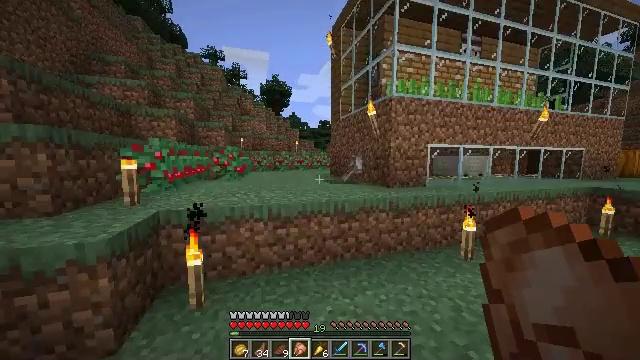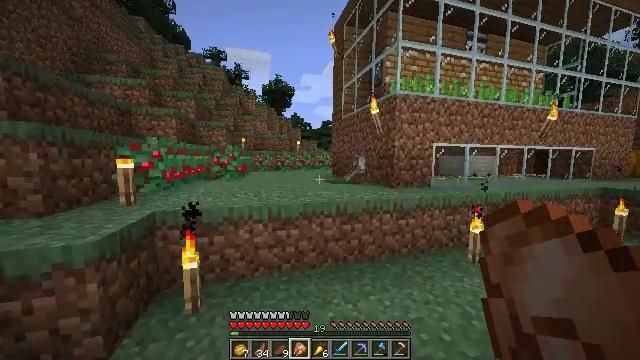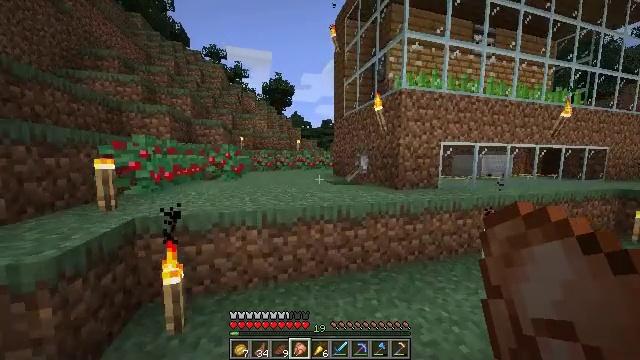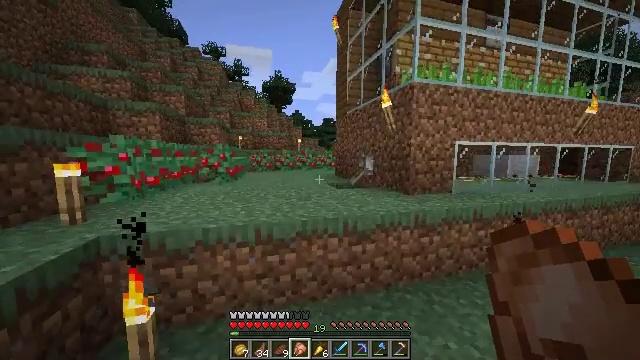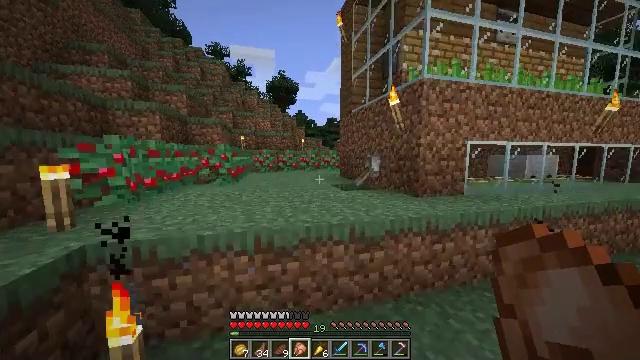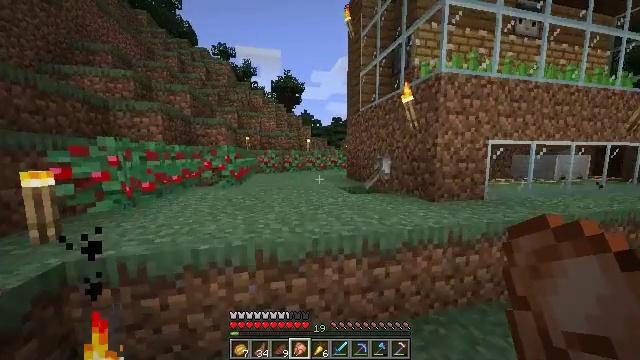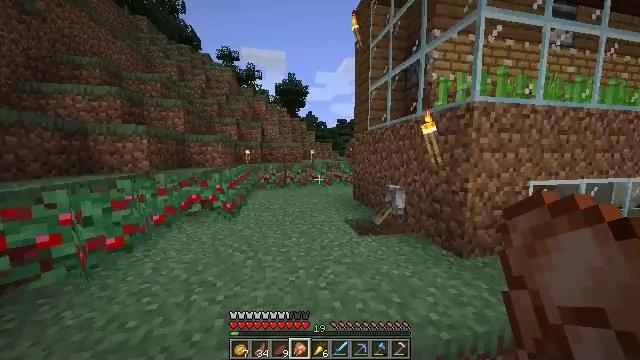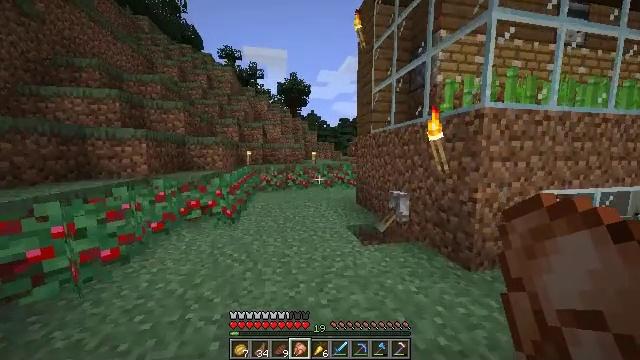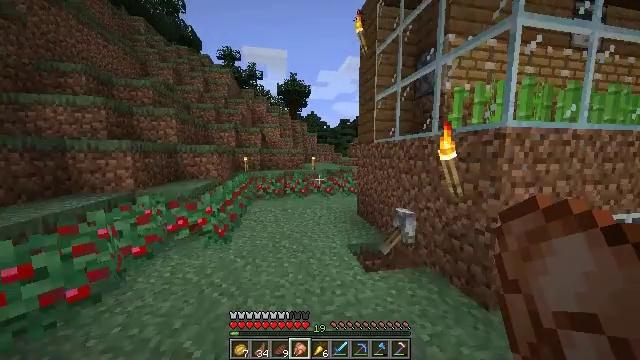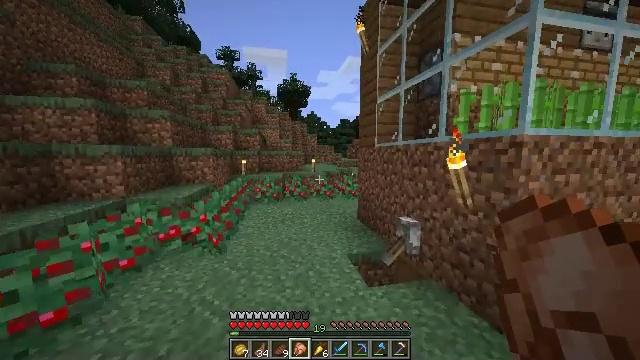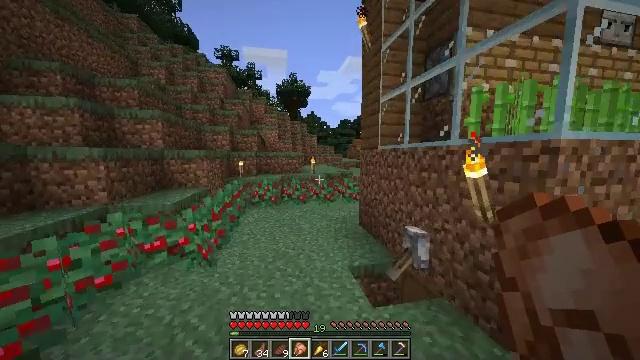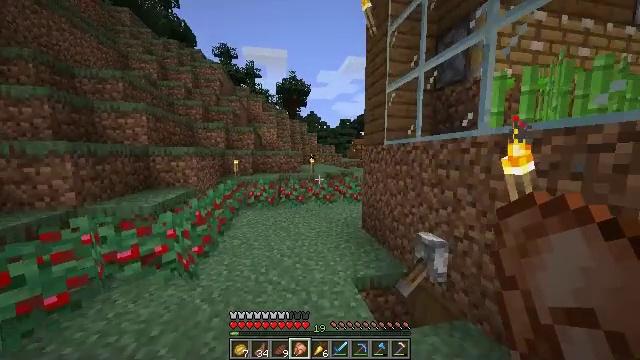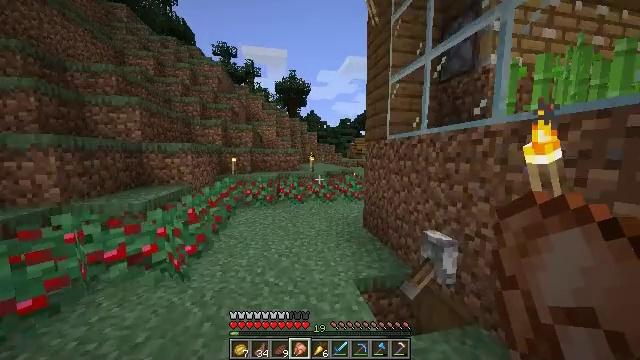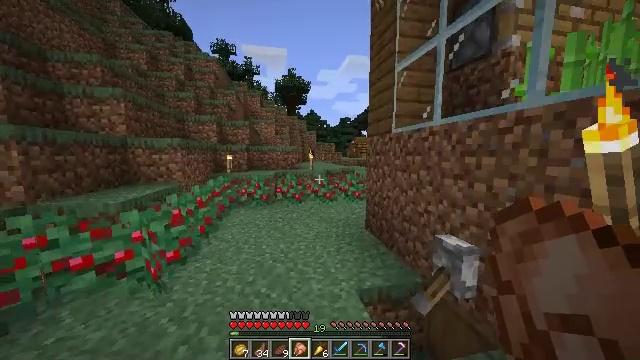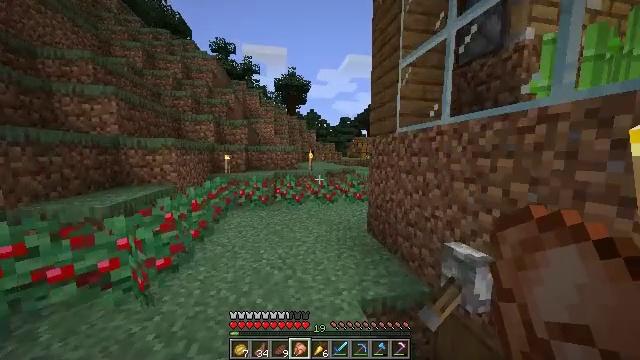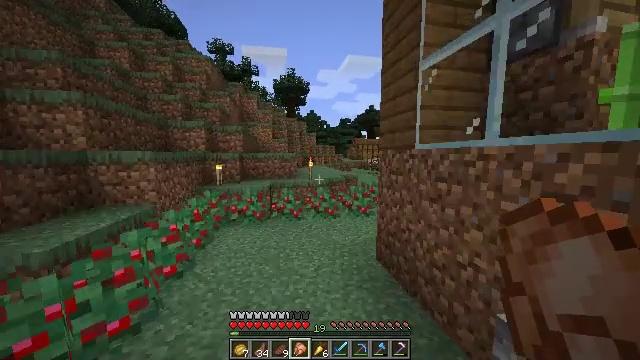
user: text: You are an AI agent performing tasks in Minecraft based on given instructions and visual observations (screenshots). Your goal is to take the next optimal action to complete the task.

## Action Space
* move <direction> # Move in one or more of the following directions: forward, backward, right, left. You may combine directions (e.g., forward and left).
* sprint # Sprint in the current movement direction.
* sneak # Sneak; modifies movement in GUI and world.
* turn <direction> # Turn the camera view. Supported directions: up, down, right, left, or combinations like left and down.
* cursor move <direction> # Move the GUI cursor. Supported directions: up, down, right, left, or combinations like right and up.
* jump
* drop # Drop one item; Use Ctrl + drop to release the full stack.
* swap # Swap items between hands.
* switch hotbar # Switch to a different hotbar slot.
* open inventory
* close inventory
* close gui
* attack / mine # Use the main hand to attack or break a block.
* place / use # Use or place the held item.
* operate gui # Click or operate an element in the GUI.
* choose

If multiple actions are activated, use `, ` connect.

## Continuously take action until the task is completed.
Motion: motion action
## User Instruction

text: Destroy the wheat to collect it.
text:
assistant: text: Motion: move forward
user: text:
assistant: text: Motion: move forward
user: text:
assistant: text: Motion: move forward
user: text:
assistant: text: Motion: move forward
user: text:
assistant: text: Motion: move forward, turn left, jump
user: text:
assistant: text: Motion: move forward, turn left, jump
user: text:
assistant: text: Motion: move forward, jump
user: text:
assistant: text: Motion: move forward, jump
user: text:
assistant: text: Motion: move forward, jump
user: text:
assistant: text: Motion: move forward, jump
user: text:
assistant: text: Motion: move forward, jump
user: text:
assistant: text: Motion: move forward, jump
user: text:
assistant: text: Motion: move forward, jump
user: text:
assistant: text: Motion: move forward, sprint, jump
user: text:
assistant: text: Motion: move forward, sprint, jump
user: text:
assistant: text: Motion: move forward, sprint, jump
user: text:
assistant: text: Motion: move forward, sprint, jump
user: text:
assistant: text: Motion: move forward, turn right and down, jump
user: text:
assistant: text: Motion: move forward, turn right and down, jump
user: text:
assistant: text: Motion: move forward, turn right and down, jump
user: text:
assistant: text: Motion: move forward, turn right and down, jump
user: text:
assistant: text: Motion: move forward, turn right and down, jump
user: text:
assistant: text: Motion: move forward, turn right and down, jump
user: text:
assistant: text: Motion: move forward, turn right and down, jump
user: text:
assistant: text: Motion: move forward, turn right and down, jump
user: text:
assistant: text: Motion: move forward, turn right, jump
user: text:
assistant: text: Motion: move forward, sprint, turn right, jump
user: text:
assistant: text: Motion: move forward, sprint, turn right and down, jump
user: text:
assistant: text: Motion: move forward, sprint, turn right, jump
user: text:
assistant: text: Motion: move forward, sprint, turn right, jump